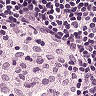
Metastatic tissue present: no